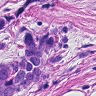
Metastatic tissue present: yes